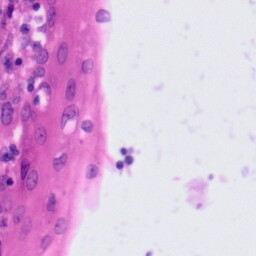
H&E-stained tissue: Tonsil